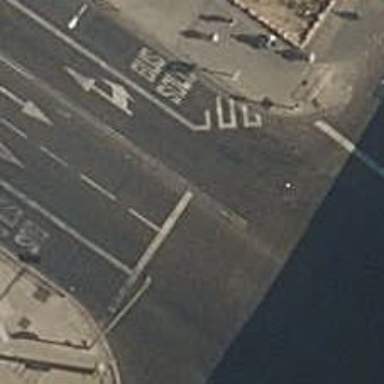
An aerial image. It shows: Road with traffic signals.